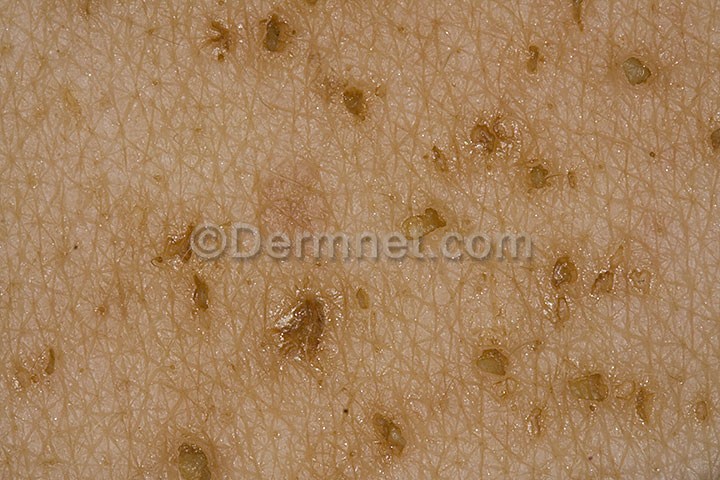
Disease: Seborrheic Keratoses and other Benign Tumors